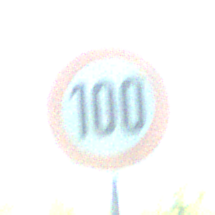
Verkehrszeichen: Geschwindigkeit100
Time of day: MorningAfternoon
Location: Outdoor (Nature)
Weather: Clear
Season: NotSpecified
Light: Natural